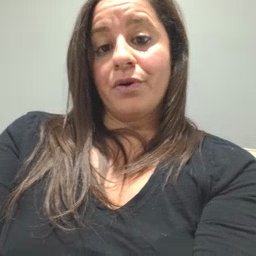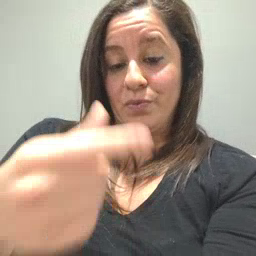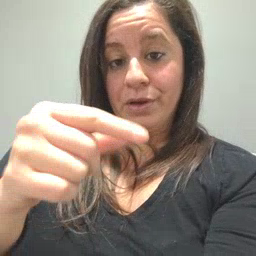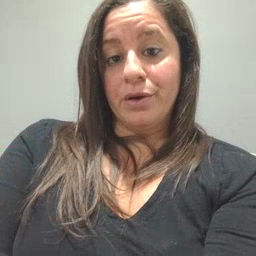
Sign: green